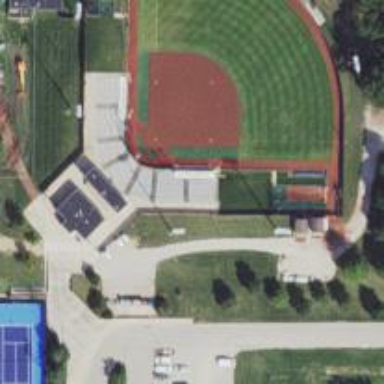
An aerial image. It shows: Softball pitch with artificial turf surface for leisure activity.